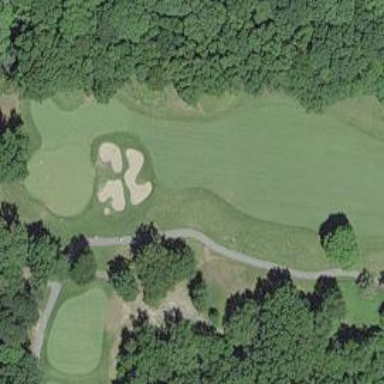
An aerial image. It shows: Path for both road and golf.